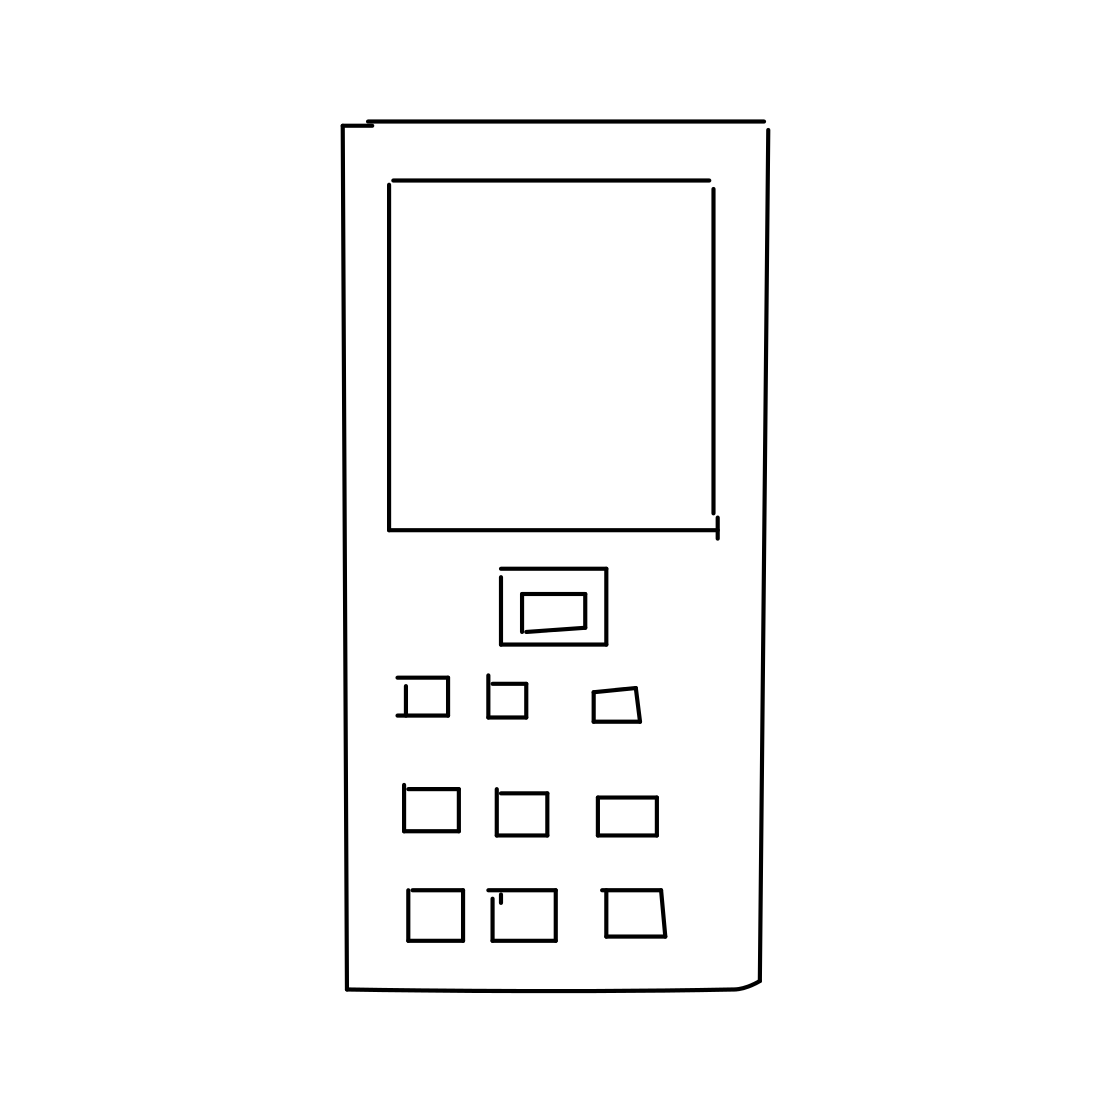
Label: cell phone